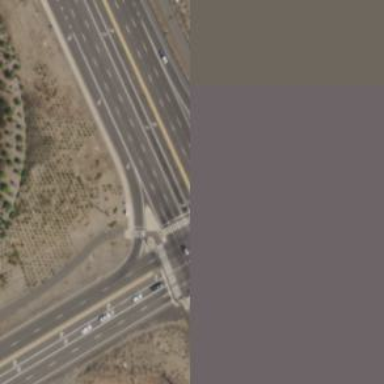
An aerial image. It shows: Asphalt trunk link road with separate sidewalk.